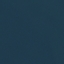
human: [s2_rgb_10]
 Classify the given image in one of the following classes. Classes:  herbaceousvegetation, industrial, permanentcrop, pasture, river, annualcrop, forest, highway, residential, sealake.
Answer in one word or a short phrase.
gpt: SeaLake